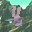
Label: 8